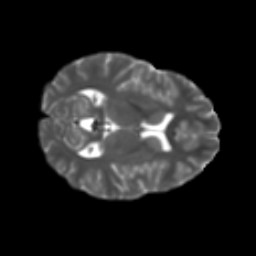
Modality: T2w
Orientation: axial
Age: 22
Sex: female
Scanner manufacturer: ge
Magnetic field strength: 3 T
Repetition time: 7.8 s
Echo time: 0.0606 s